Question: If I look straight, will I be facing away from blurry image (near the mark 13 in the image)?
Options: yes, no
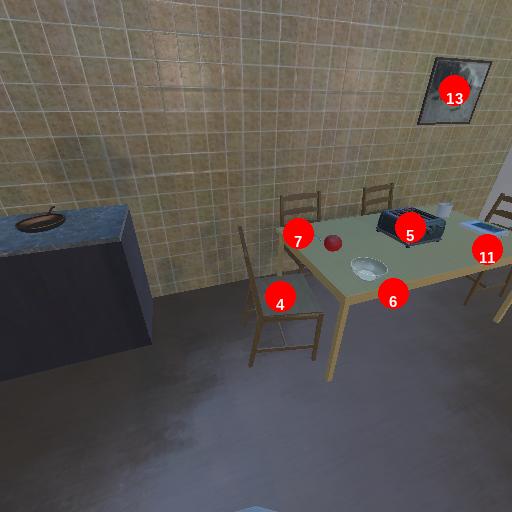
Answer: yes